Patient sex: F
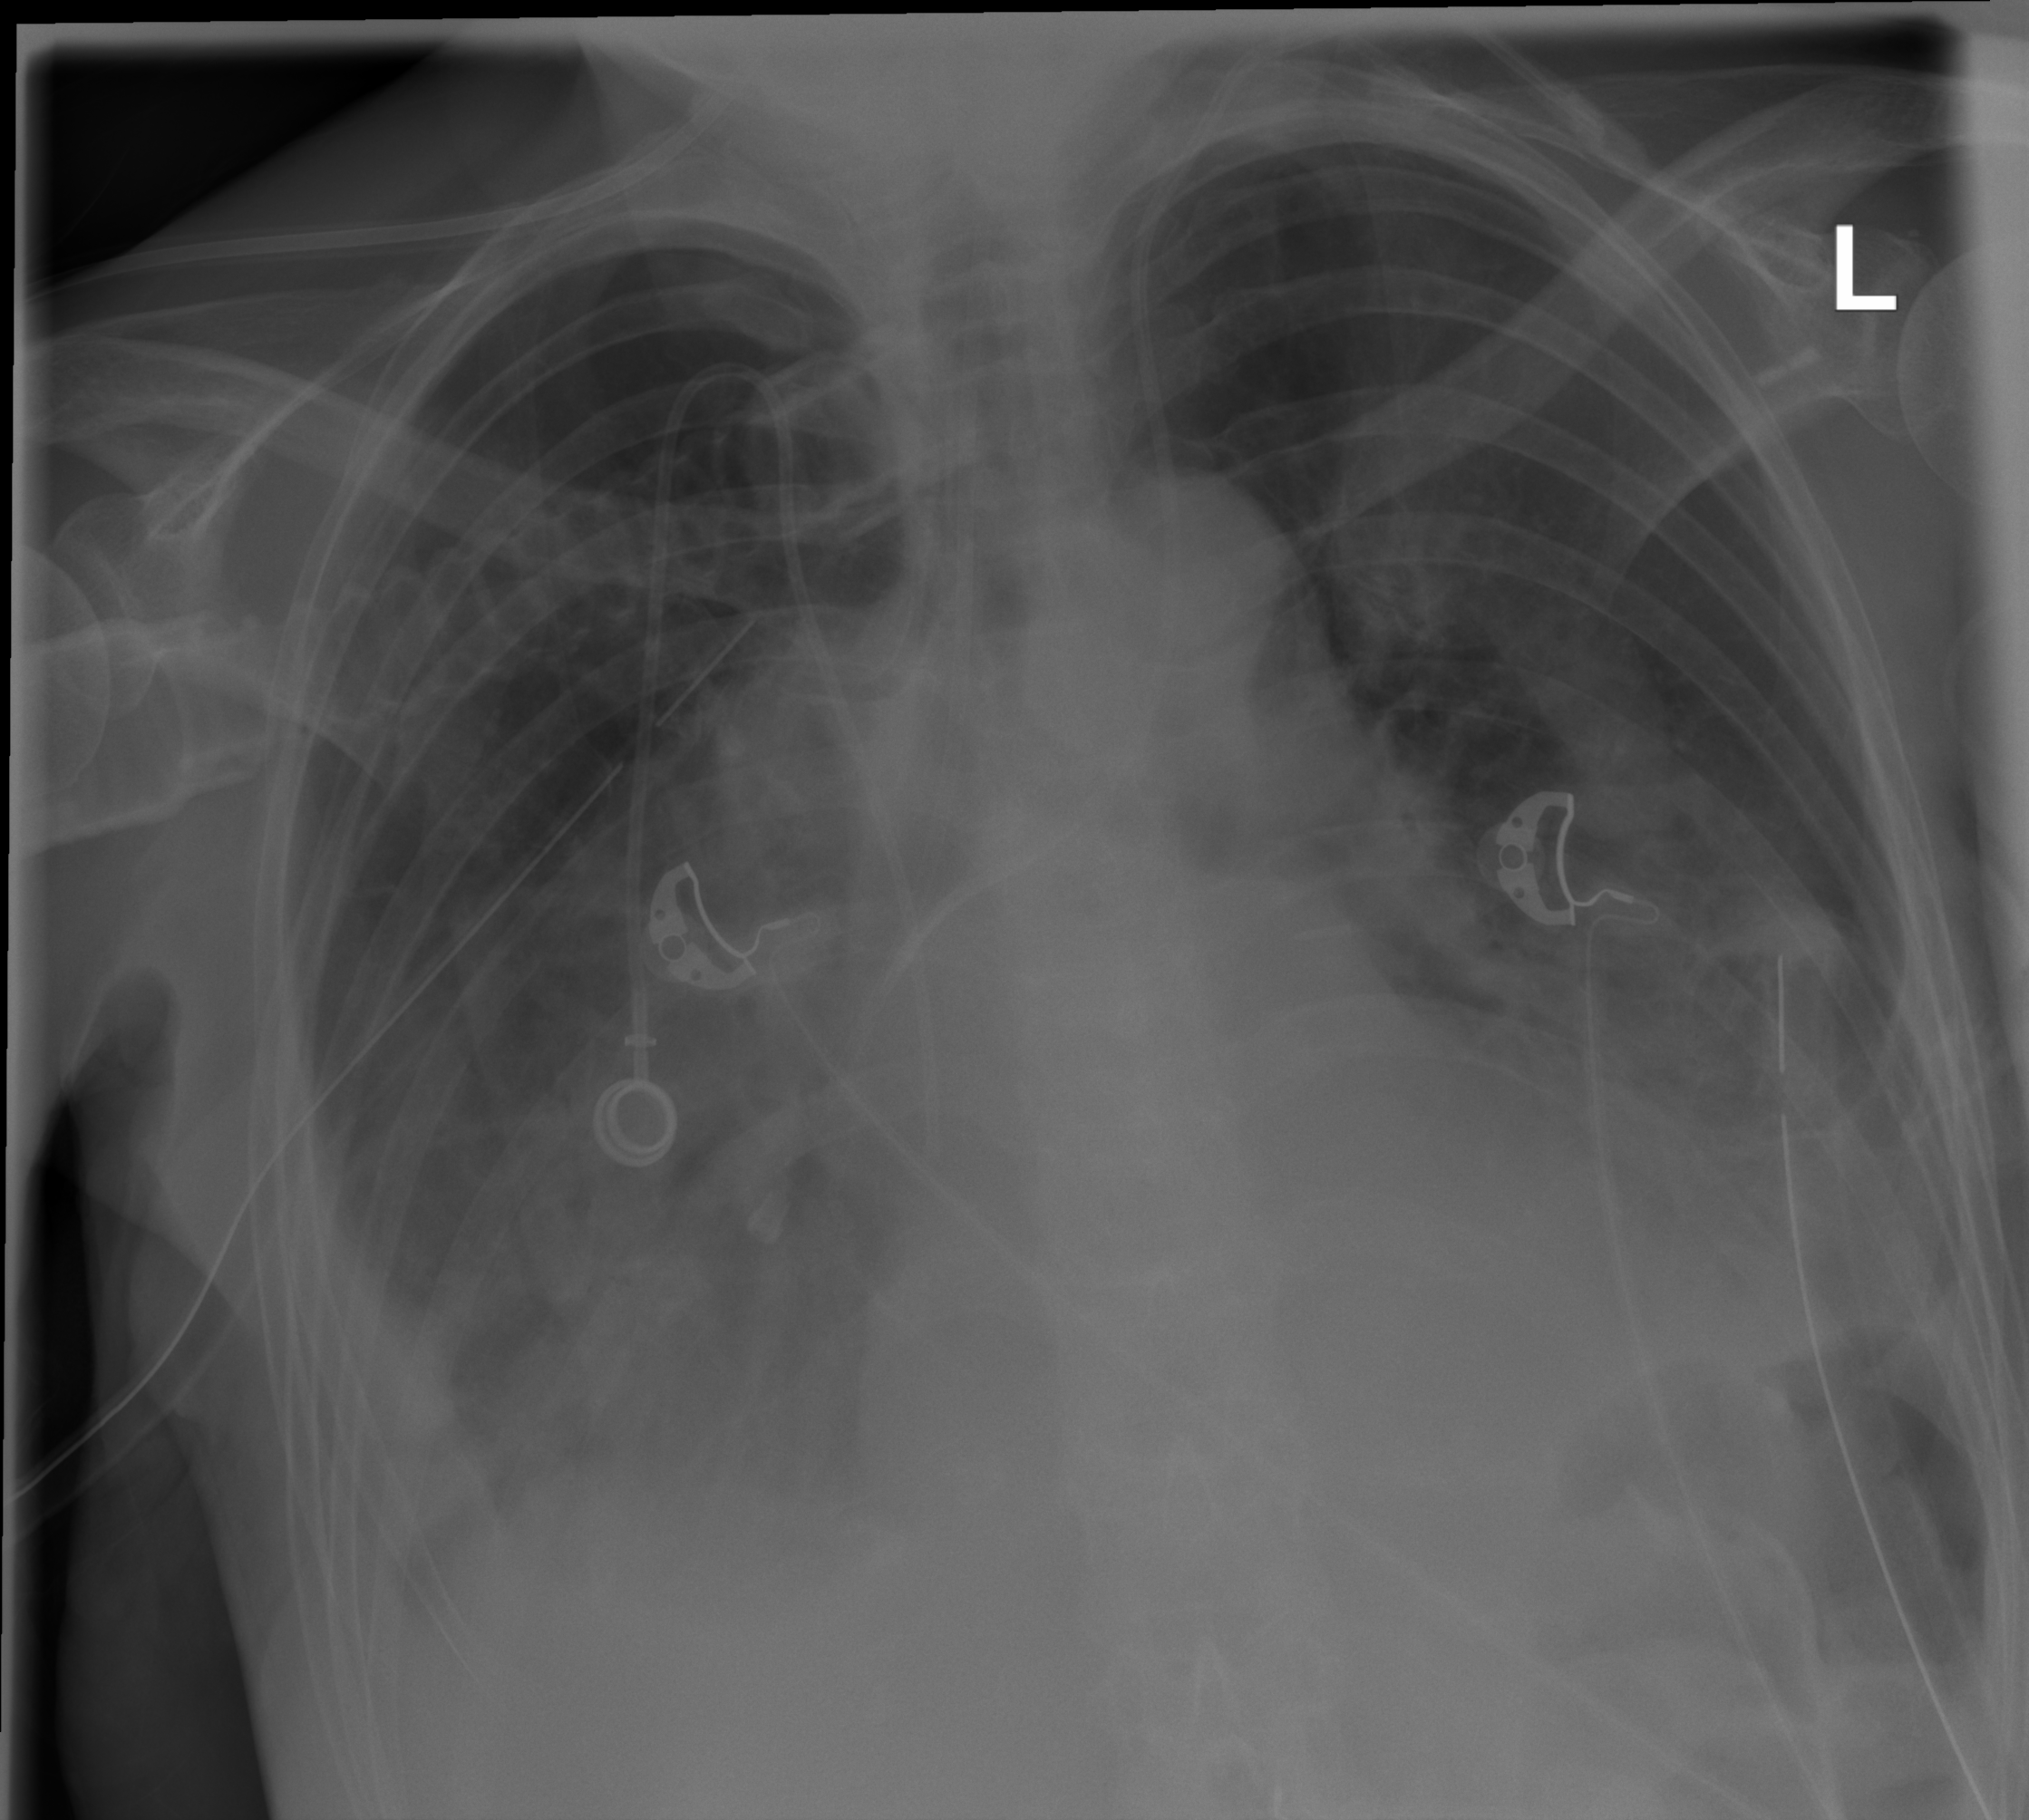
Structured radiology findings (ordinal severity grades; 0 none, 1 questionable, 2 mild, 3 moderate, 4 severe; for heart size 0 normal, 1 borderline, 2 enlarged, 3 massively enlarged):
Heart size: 0
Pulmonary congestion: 0
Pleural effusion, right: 2
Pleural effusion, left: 2
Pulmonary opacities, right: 1
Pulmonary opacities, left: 1
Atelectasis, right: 2
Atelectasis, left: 2